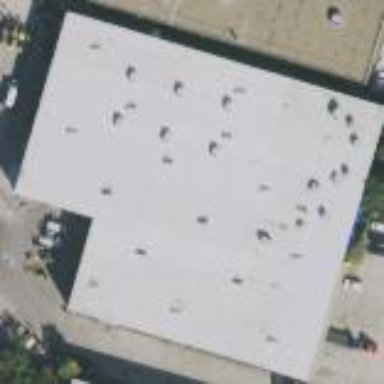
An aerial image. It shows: Warehouse building.